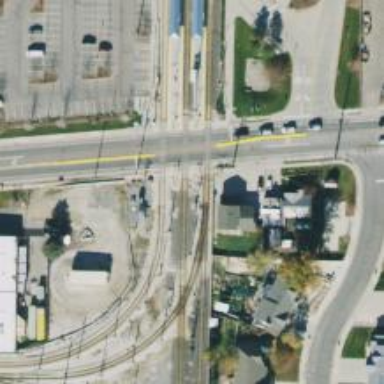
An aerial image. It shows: Railway crossing.